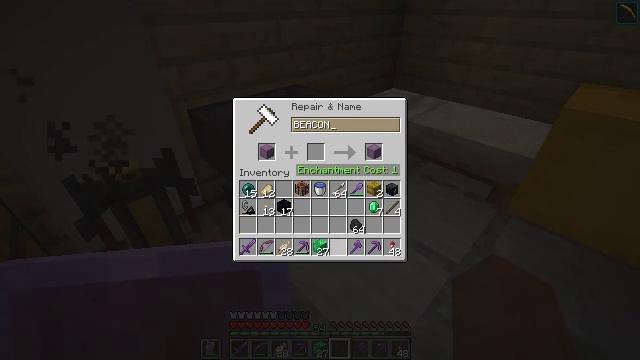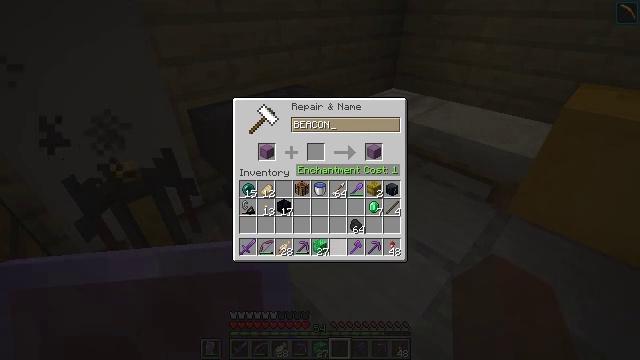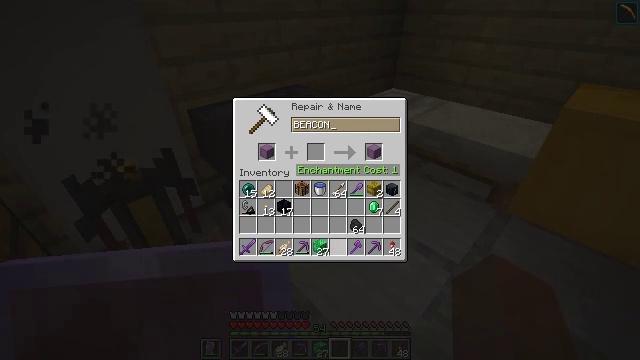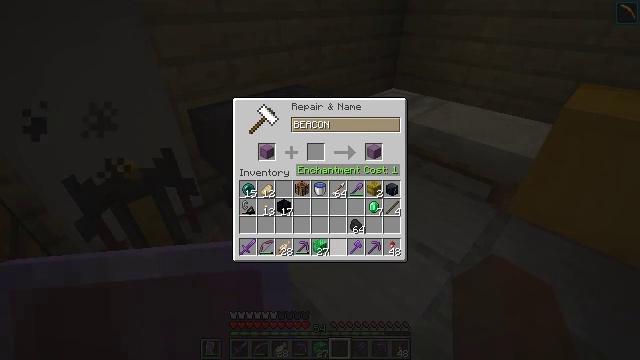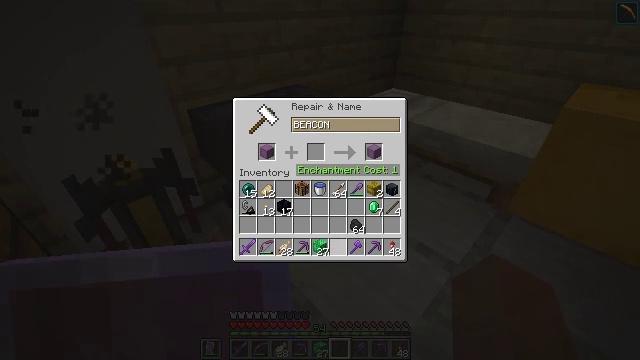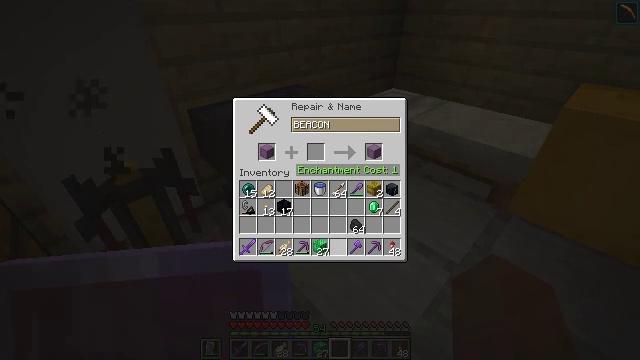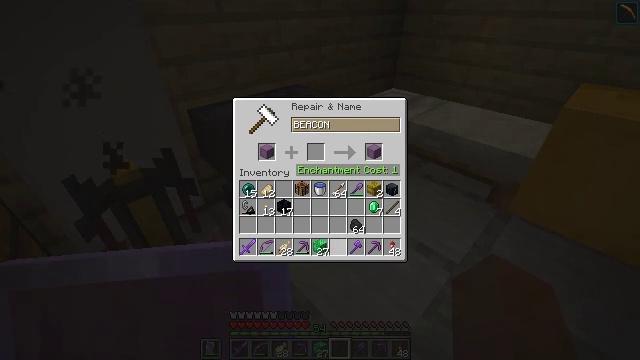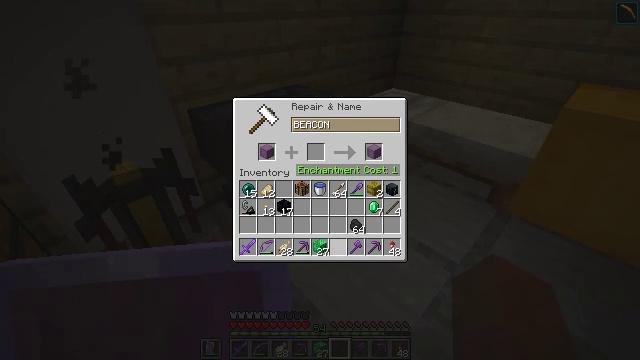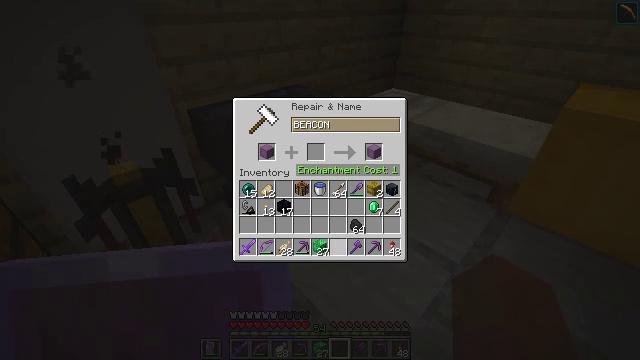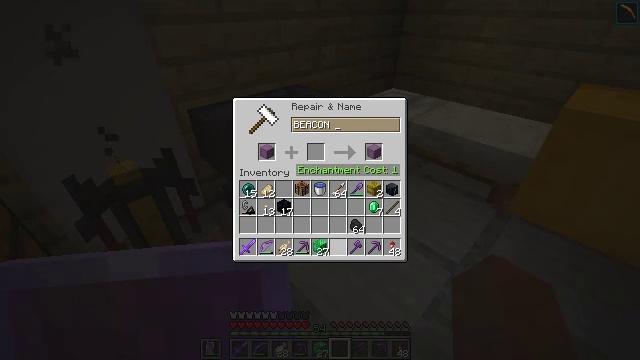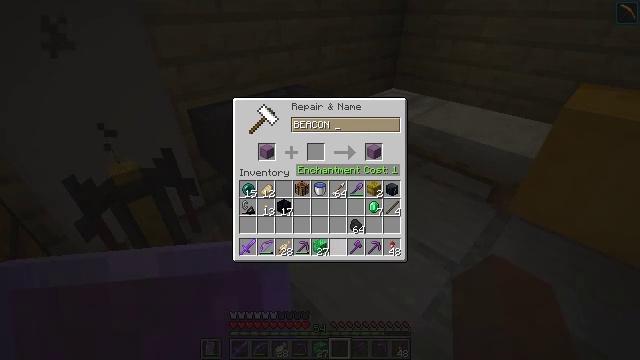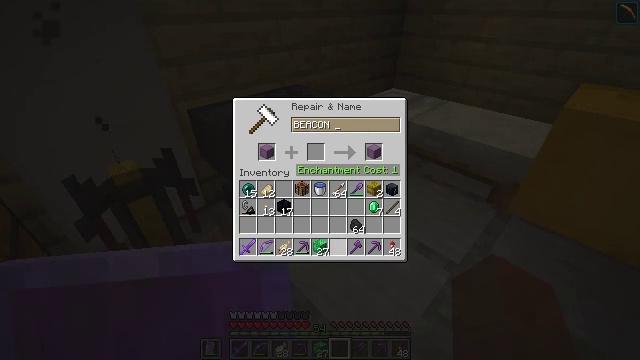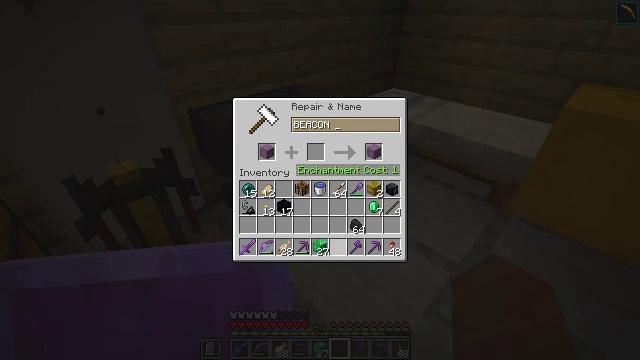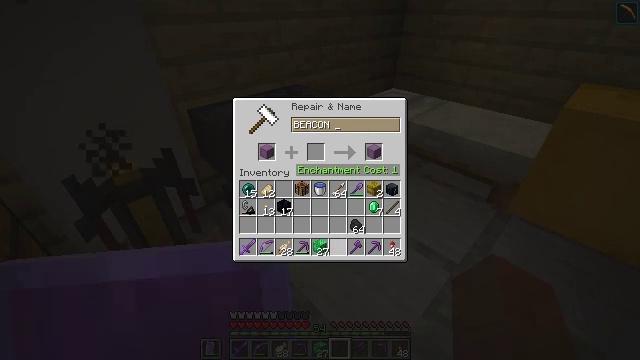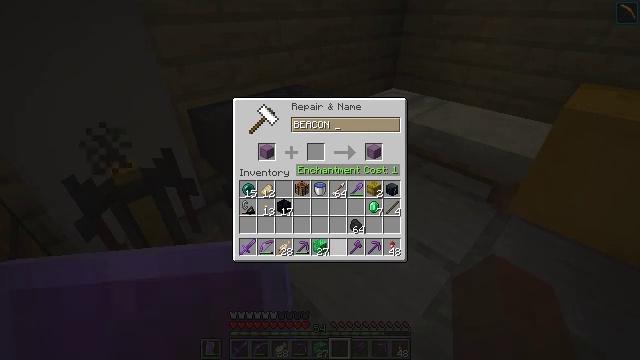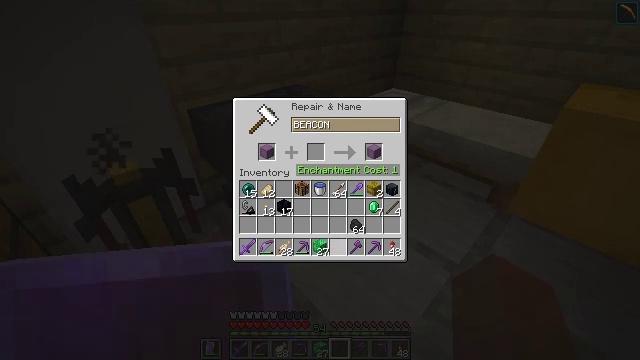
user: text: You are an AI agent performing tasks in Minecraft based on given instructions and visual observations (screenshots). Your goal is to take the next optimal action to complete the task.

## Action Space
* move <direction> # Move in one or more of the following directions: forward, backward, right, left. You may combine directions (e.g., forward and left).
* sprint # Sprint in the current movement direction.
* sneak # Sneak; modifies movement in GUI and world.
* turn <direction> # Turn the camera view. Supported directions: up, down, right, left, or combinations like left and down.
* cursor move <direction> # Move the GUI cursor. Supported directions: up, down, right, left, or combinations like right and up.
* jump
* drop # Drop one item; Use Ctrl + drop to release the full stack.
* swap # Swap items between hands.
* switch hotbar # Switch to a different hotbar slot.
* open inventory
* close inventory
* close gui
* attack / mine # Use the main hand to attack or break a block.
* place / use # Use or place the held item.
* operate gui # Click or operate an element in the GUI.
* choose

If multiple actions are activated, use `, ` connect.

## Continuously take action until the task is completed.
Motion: motion action
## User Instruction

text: craft item lime shulker box
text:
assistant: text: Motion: sneak
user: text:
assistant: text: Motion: sneak
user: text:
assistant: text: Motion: sneak
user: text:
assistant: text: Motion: sneak, jump
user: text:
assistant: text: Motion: sneak, jump
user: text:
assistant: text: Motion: sneak, jump
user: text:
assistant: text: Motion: sneak
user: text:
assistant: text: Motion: sneak
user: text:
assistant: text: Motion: sneak
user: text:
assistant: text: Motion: sneak
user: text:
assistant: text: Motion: sneak
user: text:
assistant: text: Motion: sneak
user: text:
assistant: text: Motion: sneak
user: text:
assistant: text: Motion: sneak
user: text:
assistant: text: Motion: sneak
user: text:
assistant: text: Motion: sneak
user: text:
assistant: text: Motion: move back, sneak
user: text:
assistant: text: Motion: move back, sneak
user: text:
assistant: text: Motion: move back, sneak
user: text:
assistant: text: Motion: sneak
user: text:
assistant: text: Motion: sneak
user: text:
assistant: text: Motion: sneak
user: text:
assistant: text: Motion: sneak
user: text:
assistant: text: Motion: sneak
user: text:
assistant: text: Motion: sneak
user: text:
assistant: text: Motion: sneak
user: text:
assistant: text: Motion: sneak
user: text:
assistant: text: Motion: sneak
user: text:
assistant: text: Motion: sneak
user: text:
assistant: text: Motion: sneak